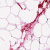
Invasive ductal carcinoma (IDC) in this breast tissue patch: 0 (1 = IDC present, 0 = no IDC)